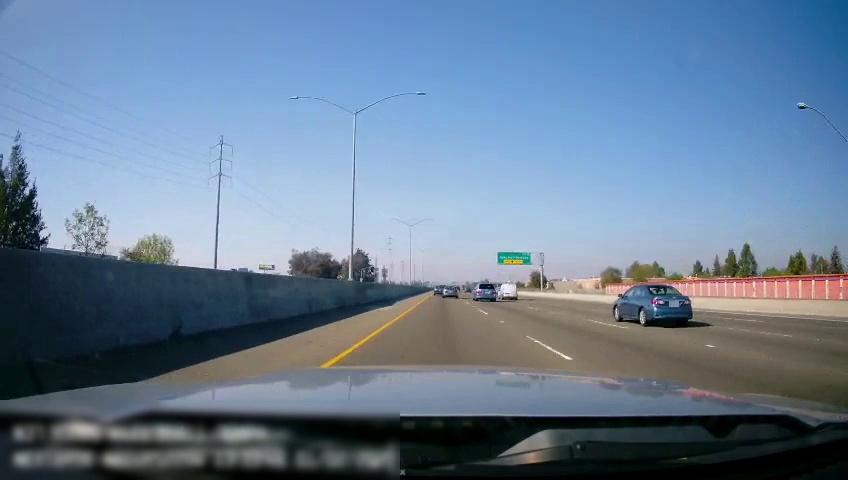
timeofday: Day
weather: Sunny
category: Drivable Space
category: Vehicles | Car
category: Vehicles | Truck
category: Vehicles | SUV
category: Vehicles | Car
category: Vehicles | Car
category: Lanes | Current Lane
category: Lanes | Current Lane
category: Lanes | Alternate Lane
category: Lanes | Alternate Lane
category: Lanes | Alternate Lane
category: Lanes | Alternate Lane
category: Traffic | Signs